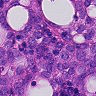
Metastatic tissue present: yes